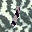
Label: 1